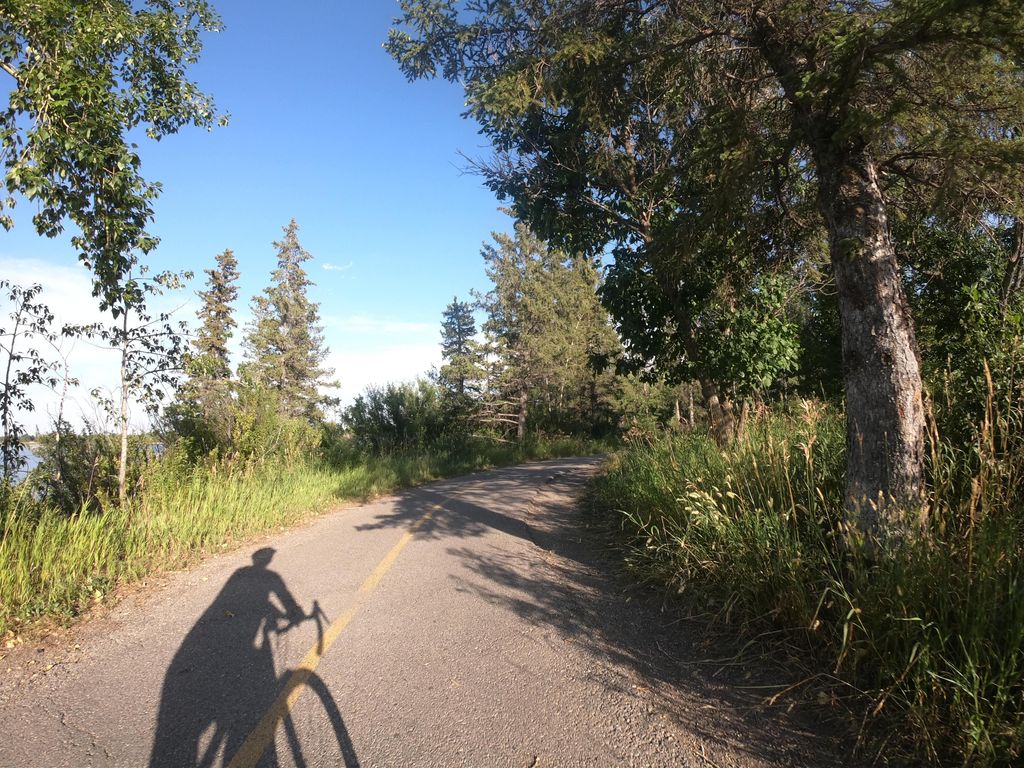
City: calgary